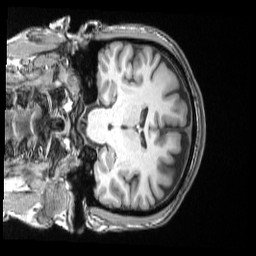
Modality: T1w
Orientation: coronal
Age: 40
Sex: male
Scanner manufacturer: siemens
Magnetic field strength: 3 T
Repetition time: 2 s
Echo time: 0.00339 s